Interaction volume radius: 5 \u00c5
Interaction volume height: 35 \u00c5
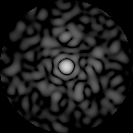
Disorder parameter: 0.8329